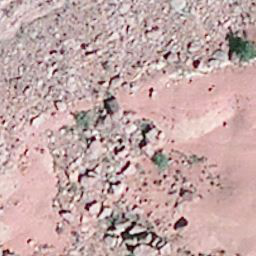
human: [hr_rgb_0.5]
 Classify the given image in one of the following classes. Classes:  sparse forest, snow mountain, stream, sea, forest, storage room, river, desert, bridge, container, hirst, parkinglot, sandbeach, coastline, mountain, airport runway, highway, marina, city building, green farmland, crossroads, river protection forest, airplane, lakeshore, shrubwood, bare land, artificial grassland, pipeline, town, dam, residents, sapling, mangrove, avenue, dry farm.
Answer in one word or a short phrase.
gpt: bare land